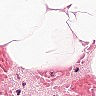
Metastatic tissue present: no